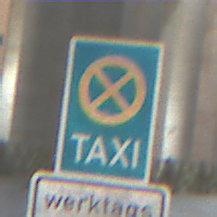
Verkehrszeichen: Taxenstand
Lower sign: ZeitangabenMitBeschraenkungAufWochentage7
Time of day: Night
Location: Outdoor (Urban)
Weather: PartlyCloudy
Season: NotSpecified
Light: Artificial